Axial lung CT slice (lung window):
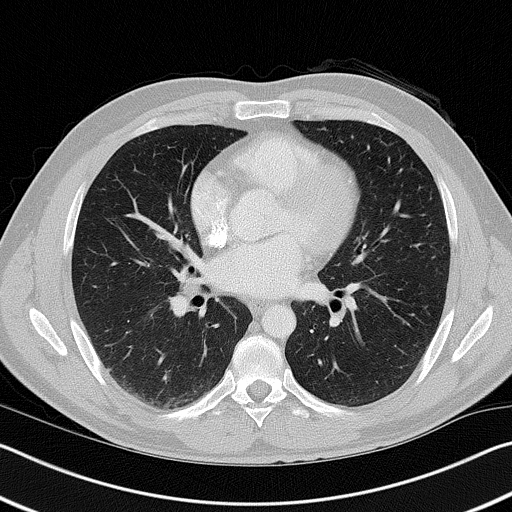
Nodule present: no